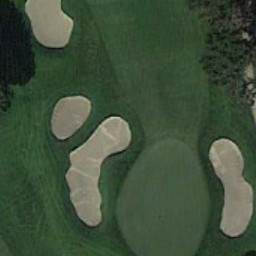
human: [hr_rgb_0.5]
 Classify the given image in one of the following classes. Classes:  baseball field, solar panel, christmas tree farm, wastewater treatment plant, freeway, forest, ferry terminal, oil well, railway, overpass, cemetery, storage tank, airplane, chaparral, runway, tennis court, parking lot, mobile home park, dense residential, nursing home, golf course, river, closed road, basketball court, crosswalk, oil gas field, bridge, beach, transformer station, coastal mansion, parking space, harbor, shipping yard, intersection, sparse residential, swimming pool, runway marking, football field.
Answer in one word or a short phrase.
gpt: golf course